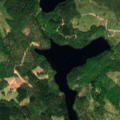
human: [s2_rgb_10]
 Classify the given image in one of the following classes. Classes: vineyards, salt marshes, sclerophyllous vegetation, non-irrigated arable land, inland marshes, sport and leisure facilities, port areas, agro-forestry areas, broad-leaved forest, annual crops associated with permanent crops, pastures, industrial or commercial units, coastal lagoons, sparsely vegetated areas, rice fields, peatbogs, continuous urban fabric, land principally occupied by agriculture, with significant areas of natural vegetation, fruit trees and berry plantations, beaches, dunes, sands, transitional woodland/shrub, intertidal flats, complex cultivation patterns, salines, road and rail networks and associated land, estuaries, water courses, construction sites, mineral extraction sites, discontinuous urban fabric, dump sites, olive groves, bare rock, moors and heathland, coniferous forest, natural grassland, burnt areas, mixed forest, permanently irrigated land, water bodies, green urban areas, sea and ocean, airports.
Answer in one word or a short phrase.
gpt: coniferous forest, mixed forest, transitional woodland/shrub, water bodies